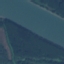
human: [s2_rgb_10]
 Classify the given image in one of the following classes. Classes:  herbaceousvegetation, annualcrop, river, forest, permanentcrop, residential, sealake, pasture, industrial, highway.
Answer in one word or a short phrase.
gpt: River